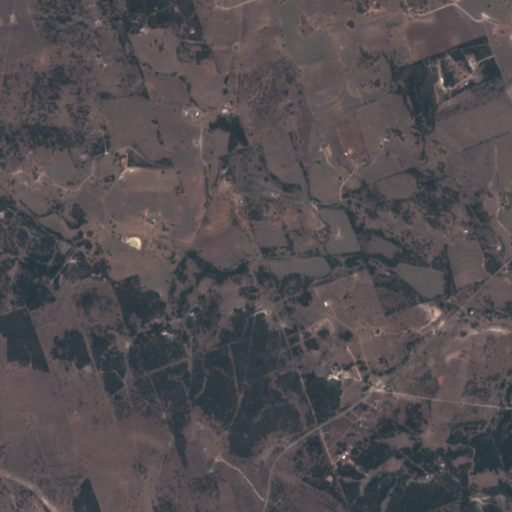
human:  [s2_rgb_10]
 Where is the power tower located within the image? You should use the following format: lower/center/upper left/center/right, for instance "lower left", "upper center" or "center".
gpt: The power tower is located in the upper left of the image.
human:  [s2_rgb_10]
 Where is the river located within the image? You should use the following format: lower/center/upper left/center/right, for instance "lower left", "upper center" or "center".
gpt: The river is located in the lower left of the image.
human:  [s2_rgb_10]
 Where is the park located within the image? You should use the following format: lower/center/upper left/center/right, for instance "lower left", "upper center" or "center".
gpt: There is no park in the image.